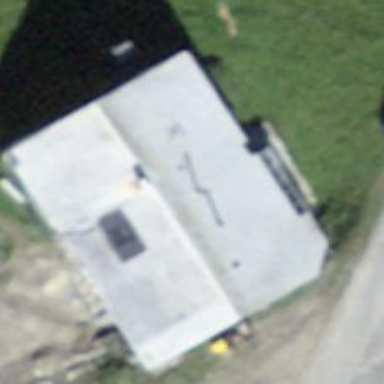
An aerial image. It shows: Restaurant.